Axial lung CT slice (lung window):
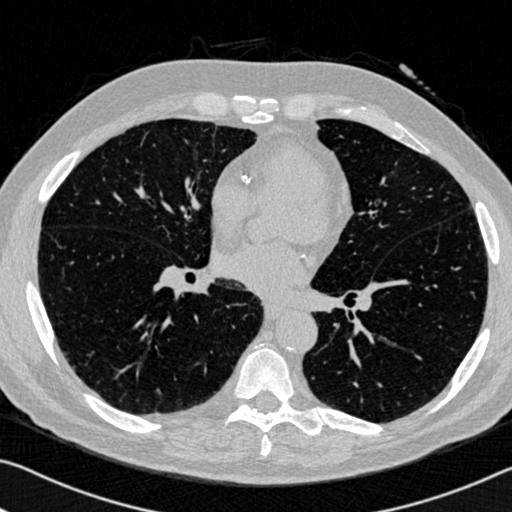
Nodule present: no